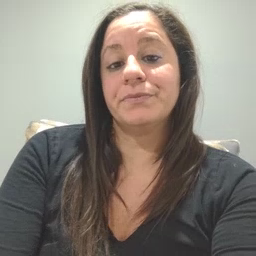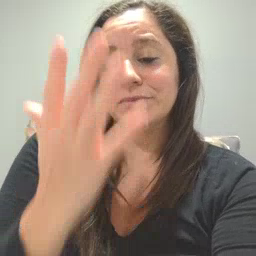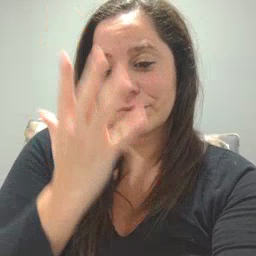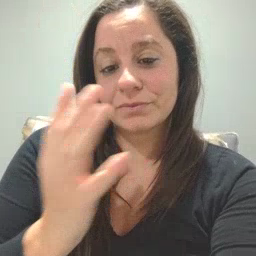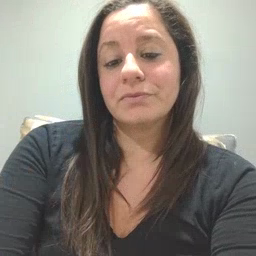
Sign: sad